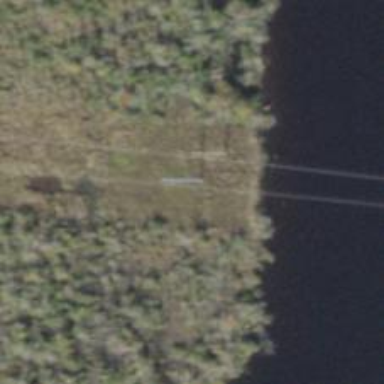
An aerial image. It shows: Power pole.